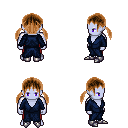
a pixel art fantasy rpg character, male body template, dark elf, purple skin, blue robe, red pants, brown twin-tailed hairstyle, metal boots, four views (front, back, left, right), 2x2 character sprite sheet, small pixel art, hard edges, no anti-aliasing